Question: I took a TodoList example to reflect my problem but obviously my real-world code is more complex.
I have some pseudo-code like this.
'''
var Todo = React.createClass({
mixins: [PureRenderMixin],
............
}
var TodosContainer = React.createClass({
mixins: [PureRenderMixin],
renderTodo: function(todo) {
return <Todo key={todo.id} todoData={todo} x={this.props.x} y={this.props.y} .../>;
},
render: function() {
var todos = this.props.todos.map(this.renderTodo)
return (
<ReactCSSTransitionGroup transitionName="transition-todo">
{todos}
</ReactCSSTransitionGroup>,
);
}
});
'''
All my data is immutable, and PureRenderMixin is used appropriately and everything works fine. When a Todo data is modified, only the parent and the edited todo is re-rendered.
The problem is that at some point my list grows big as the user is scrolling. And when a single Todo is updated, it takes more and more time to render the parent, call 'shouldComponentUpdate' on all the todos, and then render the single todo.
As you can see, the Todo component has other component than the Todo data. This is data that is required for render by all the todos and is shared (for example we could imagine there's a "displayMode" for the todos). Having many properties makes the 'shouldComponentUpdate' perform a little bit slower.
Also, using 'ReactCSSTransitionGroup' seems to slow down a little too, as 'ReactCSSTransitionGroup' have to render itself and 'ReactCSSTransitionGroupChild' even before the 'shouldComponentUpdate' of todos is called. 'React.addons.Perf' shows that 'ReactCSSTransitionGroup > ReactCSSTransitionGroupChild' rendering is time wasted for each item of the list.
So, as far as I know, I use 'PureRenderMixin' but with a larger list this may be not enough. I still get not so bad performances, but would like to know if there are easy ways to optimize my renderings.
Any idea?
---
:
So far, my big list is paginated, so instead of having a big list of items, I now split this big list in a list of pages. This permits to have better performances as each page can now implement 'shouldComponentUpdate'. Now when an item changes in a page, React only has to call the main render function that iterates on the page, and only call the render function from a single page, which make a lot less iteration work.
However, my render performance is still linear to the page number (O(n)) I have. So if I have thousands of pages it's still the same issue :) In my usecase it's unlikely to happen but I'm still interested in a better solution.
I am pretty sure it is possible to achieve O(log(n)) rendering performance where n is the number of items (or pages), by splitting a large list into a tree (like a persistent data structure), and where each node has the power to short-circuit the computation with 'shouldComponentUpdate'
Yes I'm thinking of something akin to persistent data structures like Vector in Scala or Clojure:

However I'm concerned about React because as far as I know it may have to create intermediate dom nodes when rendering the internal nodes of the tree. This may be a problem according to the usecase (<URL>
Also as we are using Javascript I wonder if Immutable-JS support this, and make the "internal nodes" accessible. See: <URL>
: useful link with my experiments: <URL>
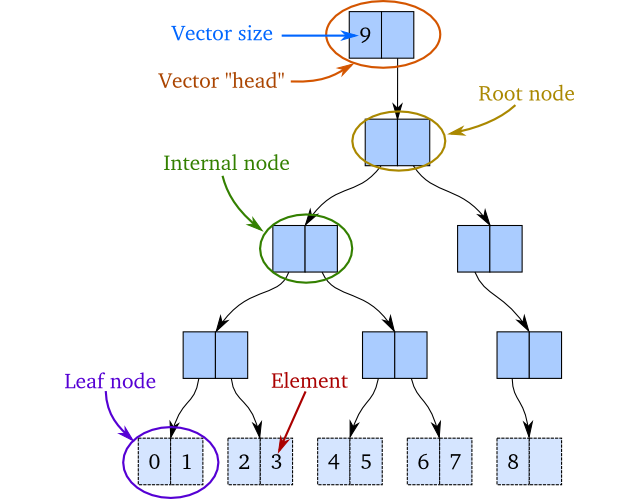
Answer: Here is a POC implementation I've done with ImmutableJS internal structure. This is not a public API so it is not ready for production and does not currently handle corner cases but it works.
'''
var ImmutableListRenderer = React.createClass({
render: function() {
// Should not require to use wrapper <span> here but impossible for now
return (<span>
{this.props.list._root ? <GnRenderer gn={this.props.list._root}/> : undefined}
{this.props.list._tail ? <GnRenderer gn={this.props.list._tail}/> : undefined}
</span>);
}
})
// "Gn" is the equivalent of the "internal node" of the persistent data structure schema of the question
var GnRenderer = React.createClass({
shouldComponentUpdate: function(nextProps) {
console.debug("should update?",(nextProps.gn !== this.props.gn));
return (nextProps.gn !== this.props.gn);
},
propTypes: {
gn: React.PropTypes.object.isRequired,
},
render: function() {
// Should not require to use wrapper <span> here but impossible for now
return (
<span>
{this.props.gn.array.map(function(gnItem,index) {
// TODO should check for Gn instead, because list items can be objects too...
var isGn = typeof gnItem === "object"
if ( isGn ) {
return <GnRenderer gn={gnItem}/>
} else {
// TODO should be able to customize the item rendering from outside
return <span>{" -> " + gnItem}</span>
}
}.bind(this))}
</span>
);
}
})
'''
The client code looks like
'''
React.render(
<ImmutableListRenderer list={ImmutableList}/>,
document.getElementById('container')
);
'''
Here is a <URL> is updated: this does not require to call N times 'shouldComponentUpdate'
Further implementation details are shared in this <URL>